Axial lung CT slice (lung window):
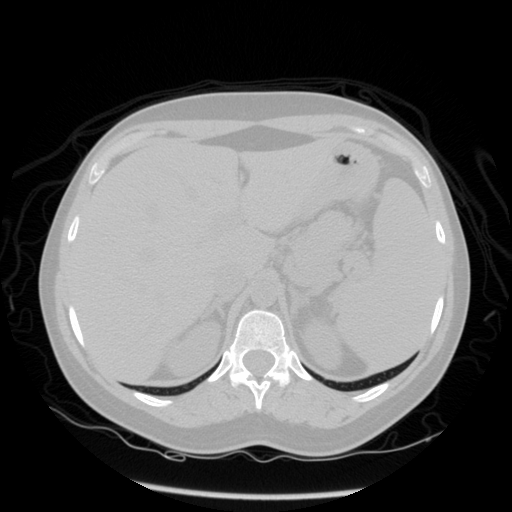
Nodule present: no